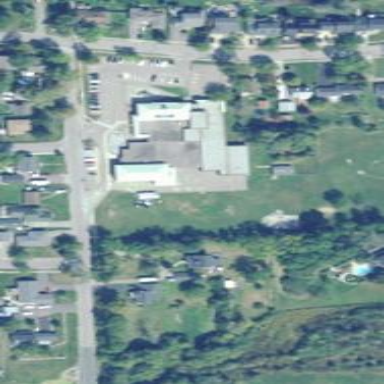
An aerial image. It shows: School.